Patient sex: M
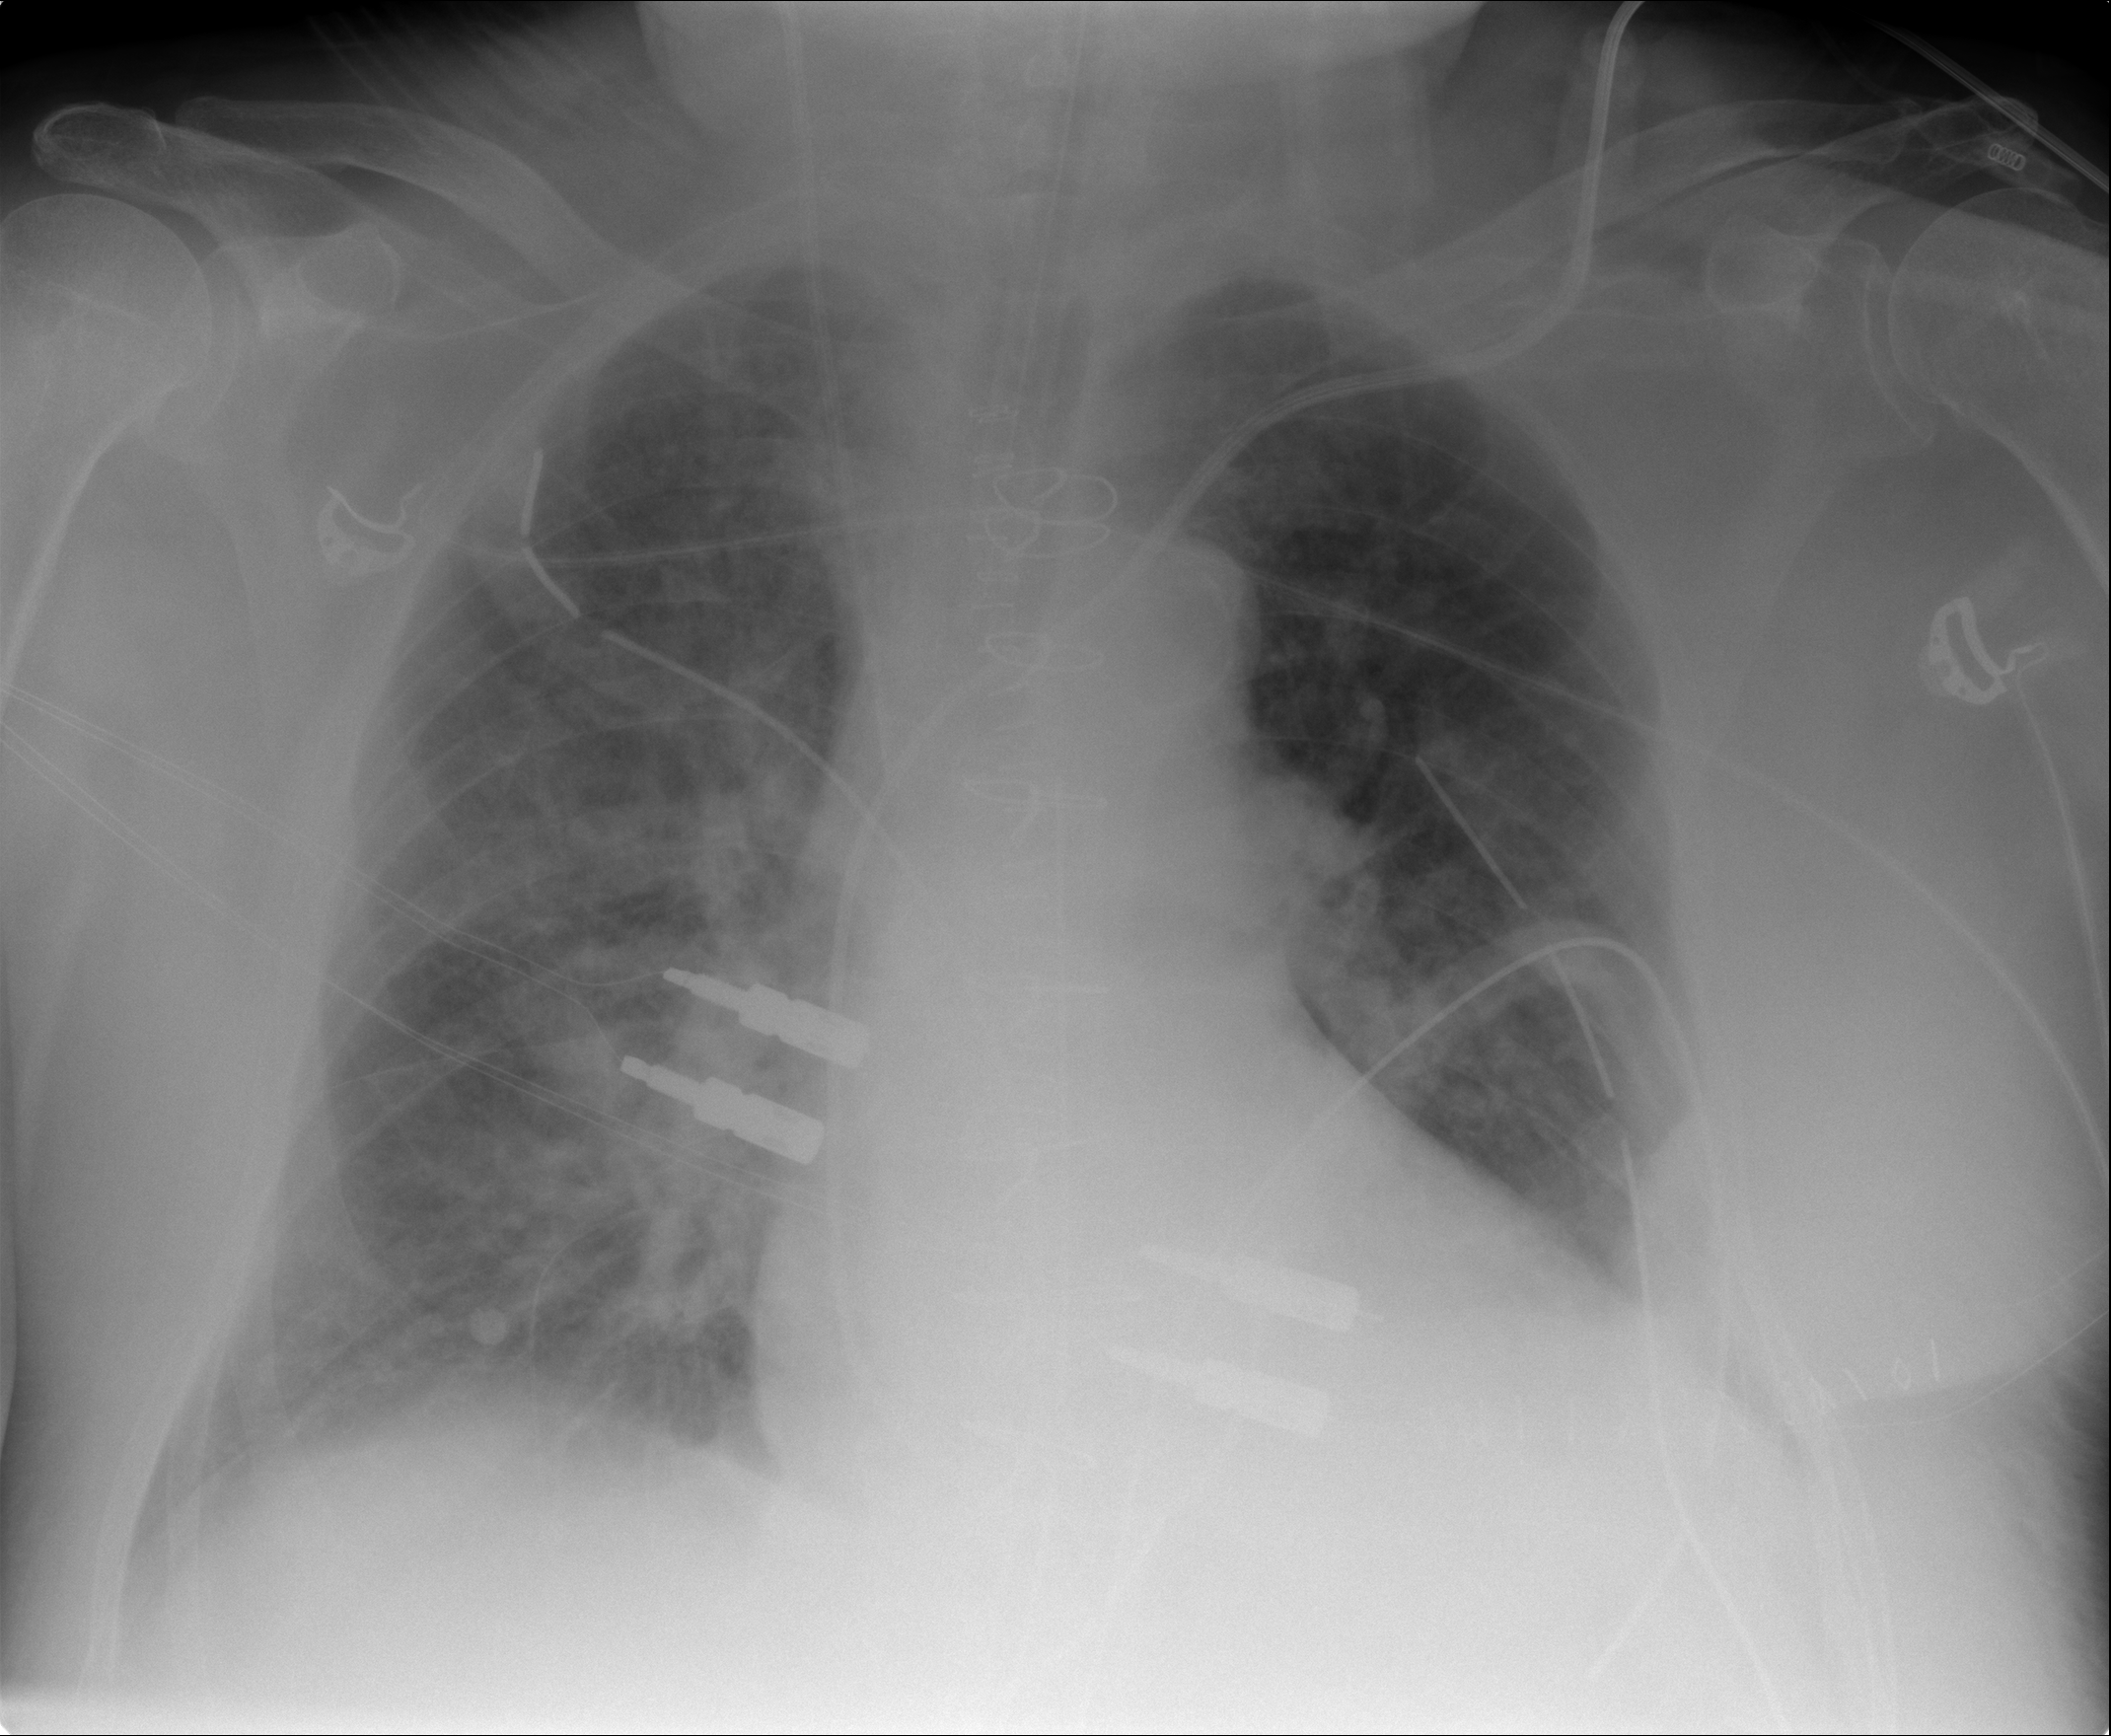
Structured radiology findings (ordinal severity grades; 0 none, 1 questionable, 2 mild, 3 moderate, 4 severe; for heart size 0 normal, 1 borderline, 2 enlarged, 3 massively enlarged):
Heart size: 1
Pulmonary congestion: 2
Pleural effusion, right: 2
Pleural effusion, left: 3
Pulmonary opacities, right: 3
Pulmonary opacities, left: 2
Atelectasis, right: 2
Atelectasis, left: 2